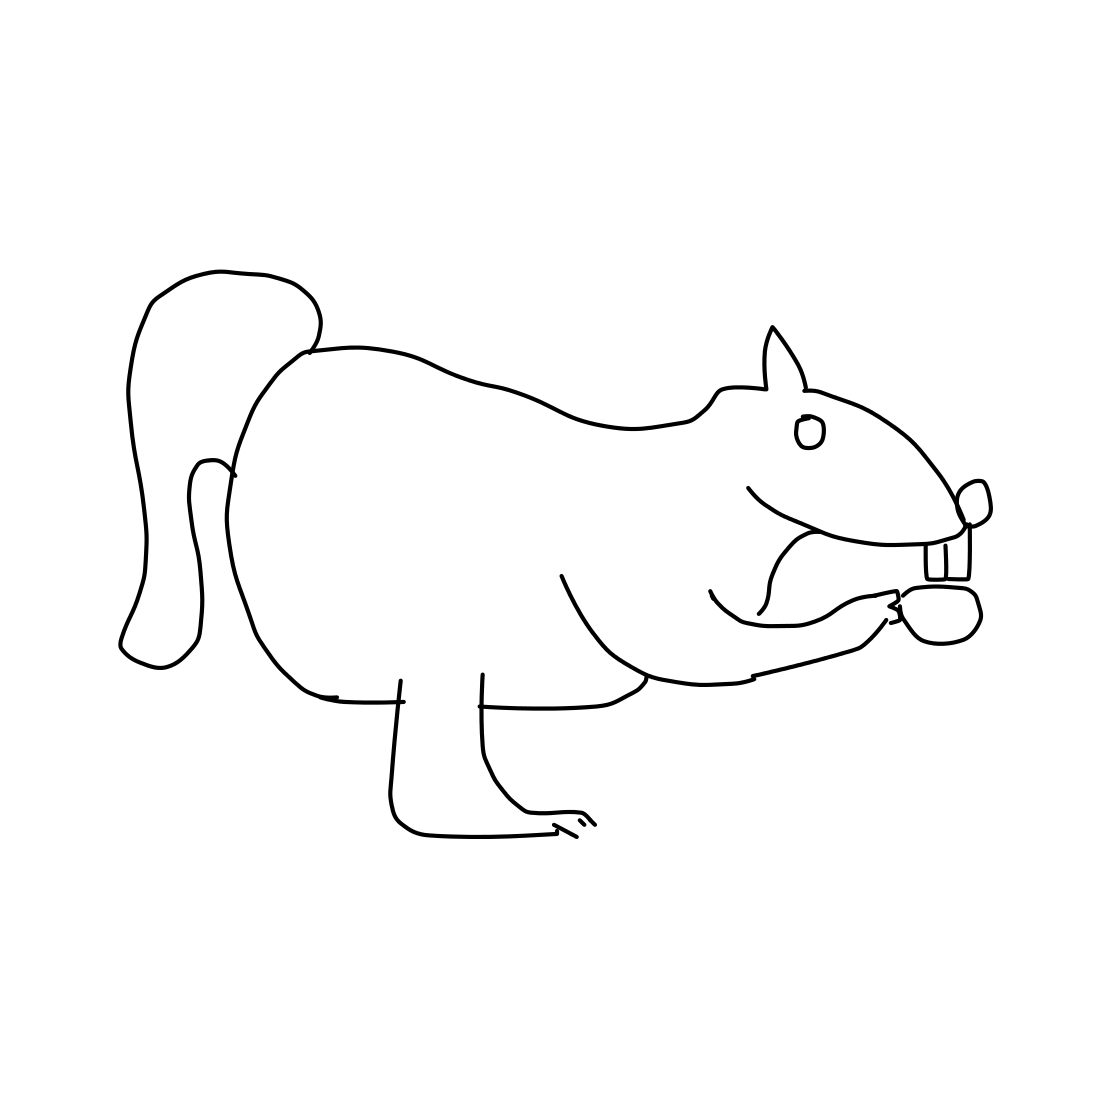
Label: squirrel